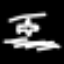
Label: airplane